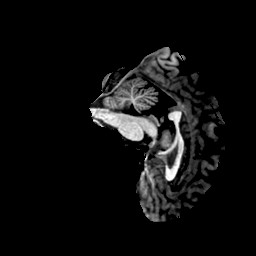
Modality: T1w
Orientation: sagittal
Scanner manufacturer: ge
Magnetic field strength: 3 T
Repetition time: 0.00766 s
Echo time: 0.003476 s